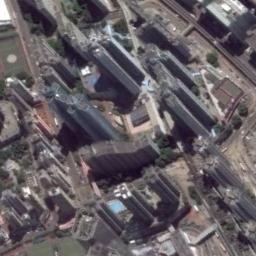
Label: commercial_area